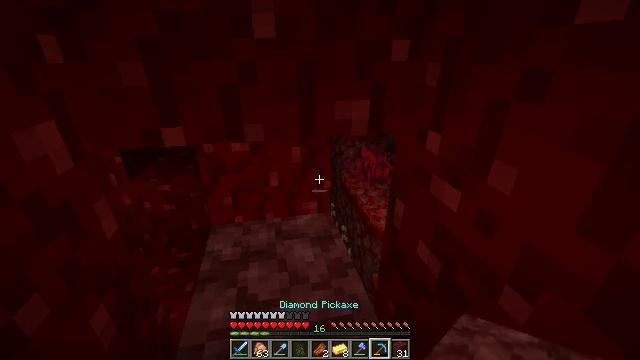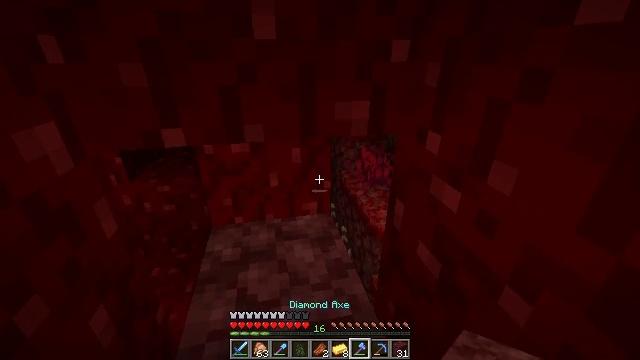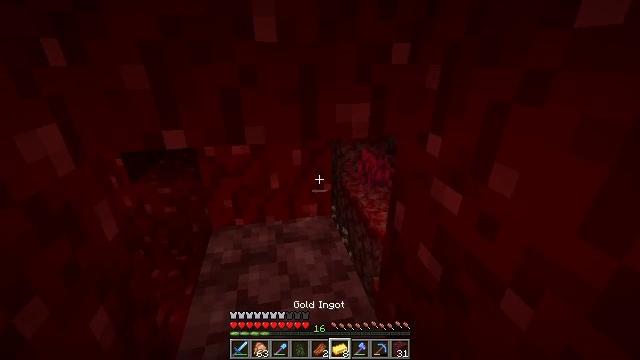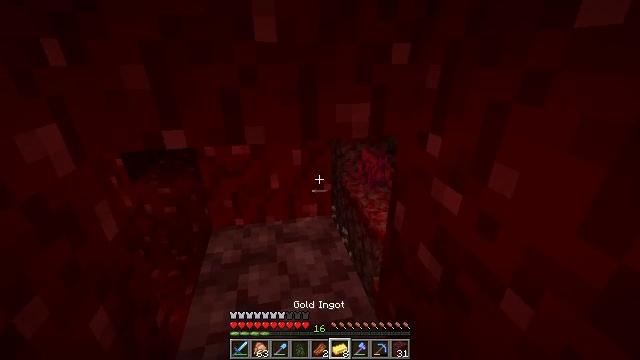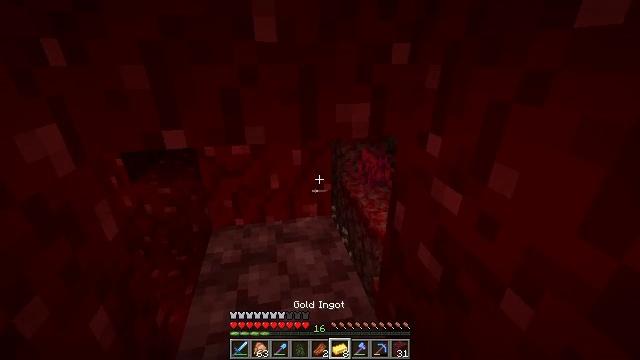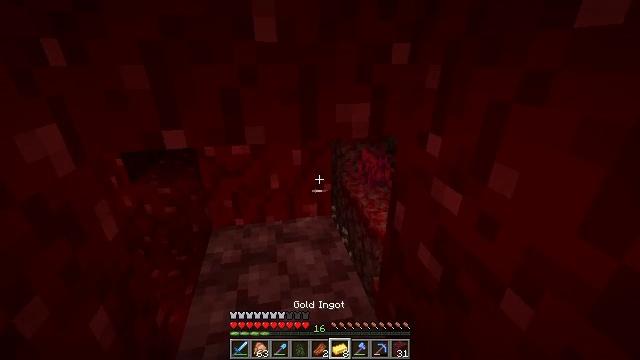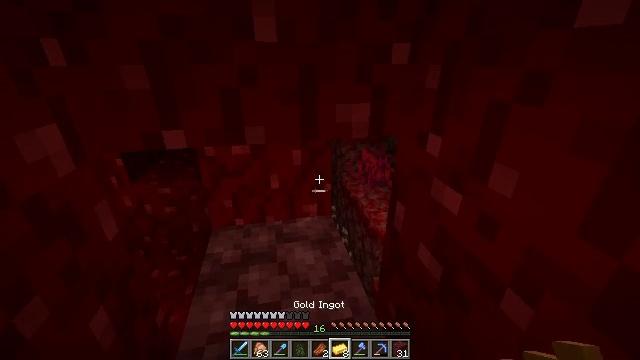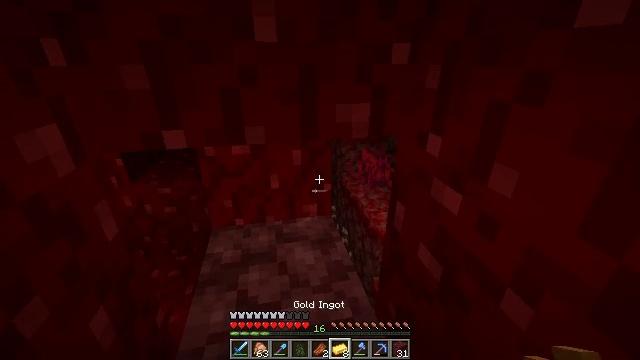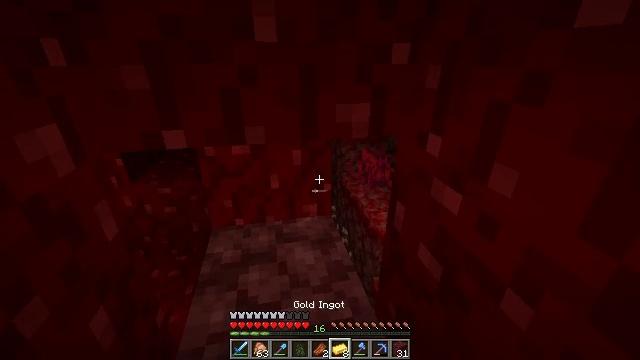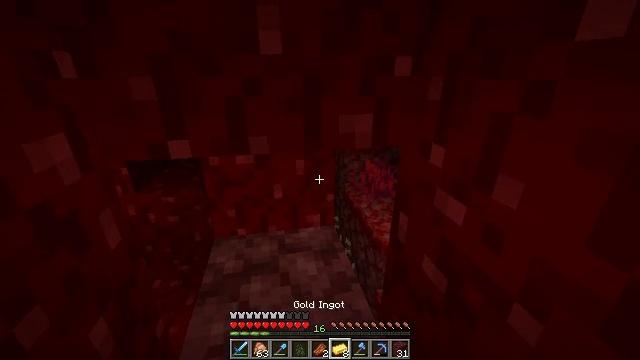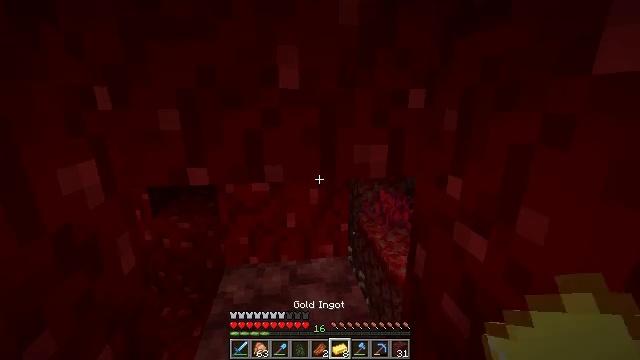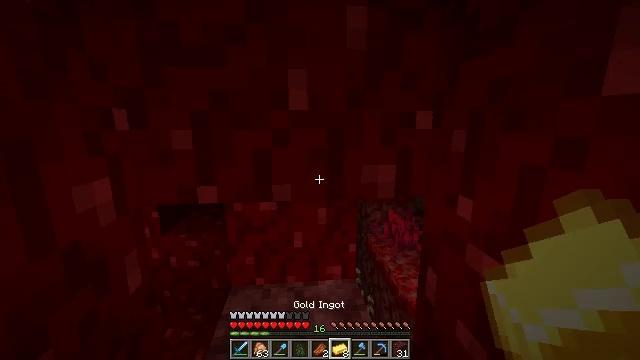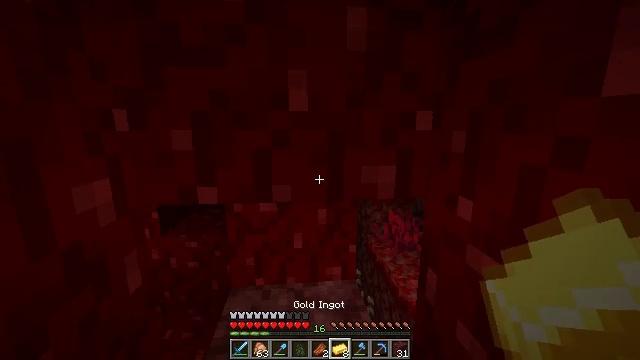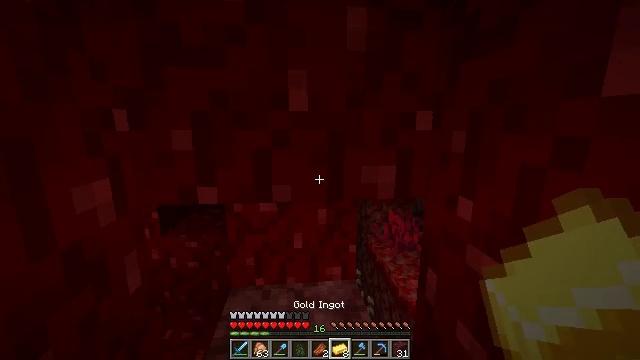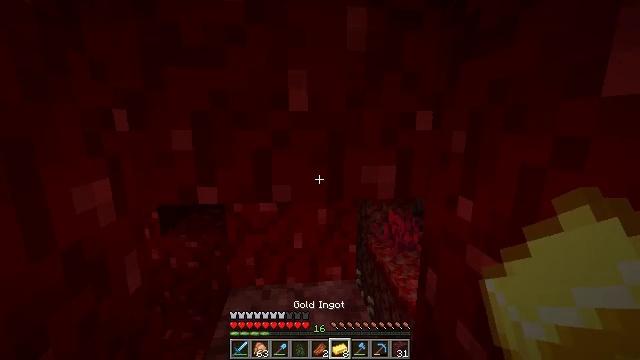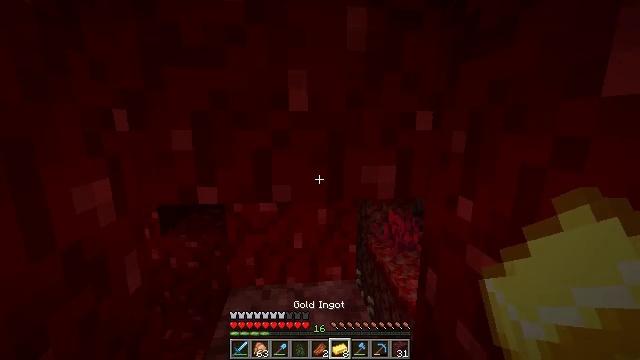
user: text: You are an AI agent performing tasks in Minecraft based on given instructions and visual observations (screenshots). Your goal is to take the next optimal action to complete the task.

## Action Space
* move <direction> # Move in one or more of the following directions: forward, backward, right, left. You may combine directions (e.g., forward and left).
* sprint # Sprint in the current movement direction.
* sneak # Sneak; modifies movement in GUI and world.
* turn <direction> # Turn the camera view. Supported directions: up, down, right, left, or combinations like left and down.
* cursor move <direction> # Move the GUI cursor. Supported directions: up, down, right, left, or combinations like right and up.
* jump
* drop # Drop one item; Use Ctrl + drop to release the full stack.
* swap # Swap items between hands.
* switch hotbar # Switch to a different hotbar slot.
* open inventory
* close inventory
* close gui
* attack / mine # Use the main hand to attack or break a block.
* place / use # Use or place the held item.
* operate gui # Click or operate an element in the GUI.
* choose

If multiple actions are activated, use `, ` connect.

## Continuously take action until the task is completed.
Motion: motion action
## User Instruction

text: Gather the nether wart block from a crimson forest.
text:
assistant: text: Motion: sneak
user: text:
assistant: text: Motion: sneak
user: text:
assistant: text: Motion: sneak
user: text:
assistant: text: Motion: sneak
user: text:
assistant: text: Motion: sneak
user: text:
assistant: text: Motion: sneak
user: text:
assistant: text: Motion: sneak
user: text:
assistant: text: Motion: sneak
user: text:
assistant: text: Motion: sneak, turn up
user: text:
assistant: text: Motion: sneak, turn left and up
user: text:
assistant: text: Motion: sneak, turn left and up
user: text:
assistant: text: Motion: sneak
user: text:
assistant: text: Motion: sneak
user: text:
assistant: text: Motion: sneak
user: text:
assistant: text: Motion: sneak
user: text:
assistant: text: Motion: sneak
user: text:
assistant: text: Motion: sneak
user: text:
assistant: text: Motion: sneak
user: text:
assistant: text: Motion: sneak
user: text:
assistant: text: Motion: sneak
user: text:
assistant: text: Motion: sneak
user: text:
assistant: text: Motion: sneak, turn left and up
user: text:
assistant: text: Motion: sneak, turn left and up
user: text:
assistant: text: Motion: sneak, turn left and up
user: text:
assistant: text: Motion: sneak, turn up
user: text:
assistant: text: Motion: sneak
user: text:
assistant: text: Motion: move forward, sneak, attack / mine
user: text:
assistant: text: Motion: move forward, sneak, attack / mine
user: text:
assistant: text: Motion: sneak, attack / mine
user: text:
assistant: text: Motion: sneak, attack / mine